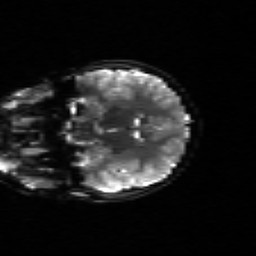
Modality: sbref
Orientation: coronal
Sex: male
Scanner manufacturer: siemens
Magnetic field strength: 3 T
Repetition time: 5 s
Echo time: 0.071 s